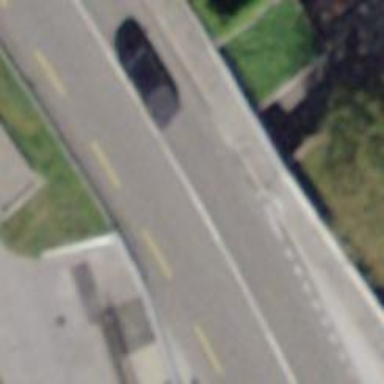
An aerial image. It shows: Set of steps on the road.